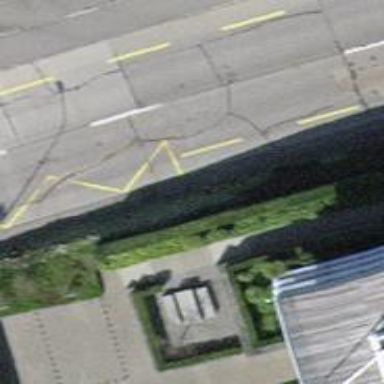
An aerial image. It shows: Platform for public transport. The platform is located by the road.